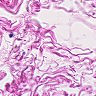
Metastatic tissue present: no